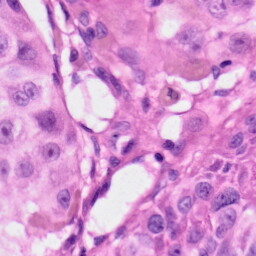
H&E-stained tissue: Skin